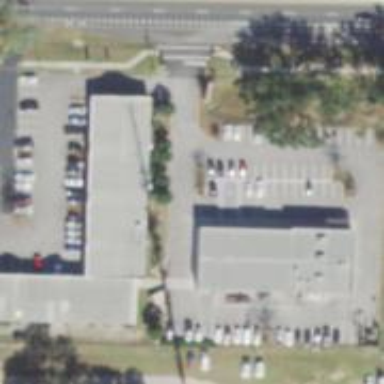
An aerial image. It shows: Parking space.